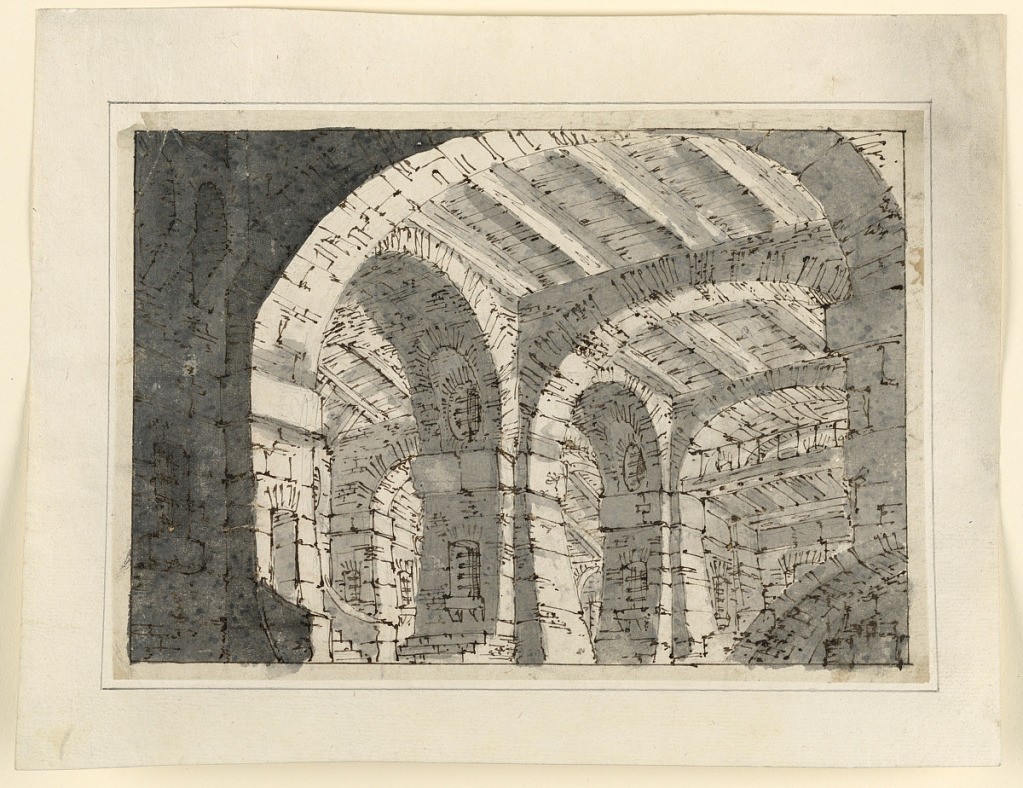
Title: Stage Design, Prison Cellar
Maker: Bibiena Family, 1657
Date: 18th century
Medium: Pen and brown ink, brush and gray wash, graphite on wove paper, laid down
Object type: Drawing
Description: Horizontal rectangle. Cellar with enormous substructure and beam roof, possibly a prison.